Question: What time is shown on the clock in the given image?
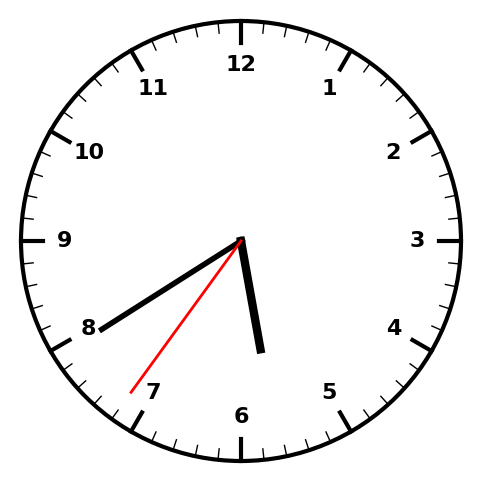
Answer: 05:39:36